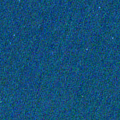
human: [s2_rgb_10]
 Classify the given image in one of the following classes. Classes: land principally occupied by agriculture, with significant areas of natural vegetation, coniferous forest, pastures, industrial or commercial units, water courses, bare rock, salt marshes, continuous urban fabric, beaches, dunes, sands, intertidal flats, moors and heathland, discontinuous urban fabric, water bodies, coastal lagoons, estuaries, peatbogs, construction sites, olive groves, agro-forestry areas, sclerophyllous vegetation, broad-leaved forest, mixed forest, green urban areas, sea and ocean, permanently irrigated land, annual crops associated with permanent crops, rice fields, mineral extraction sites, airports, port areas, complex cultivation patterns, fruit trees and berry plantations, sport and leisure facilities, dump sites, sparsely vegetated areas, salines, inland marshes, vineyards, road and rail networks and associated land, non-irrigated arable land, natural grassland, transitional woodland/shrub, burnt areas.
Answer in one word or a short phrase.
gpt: sea and ocean